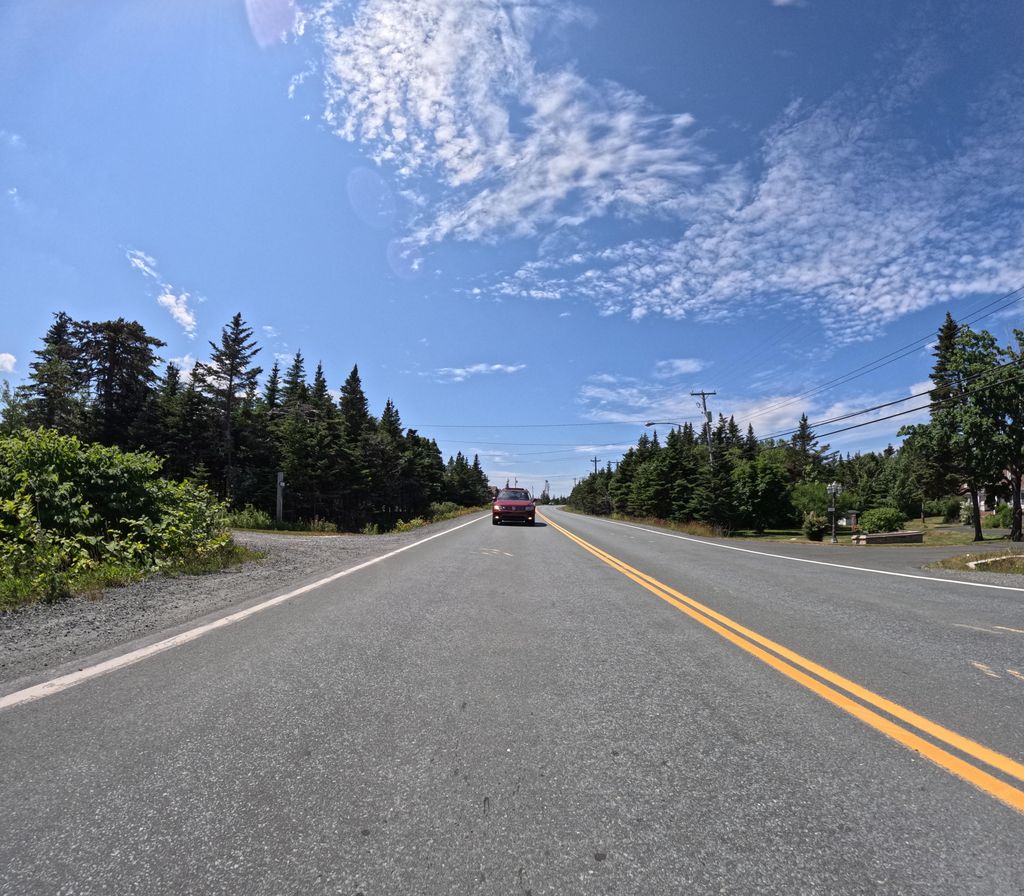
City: st_johns